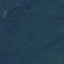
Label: Forest